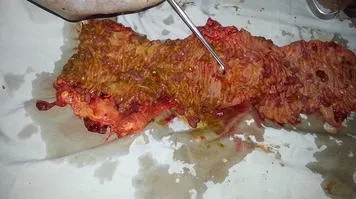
Segmental resection specimen demonstrating splenic flexure carpeted with polyps and site of perforation.
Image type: medical_photograph (other_medical_photograph)